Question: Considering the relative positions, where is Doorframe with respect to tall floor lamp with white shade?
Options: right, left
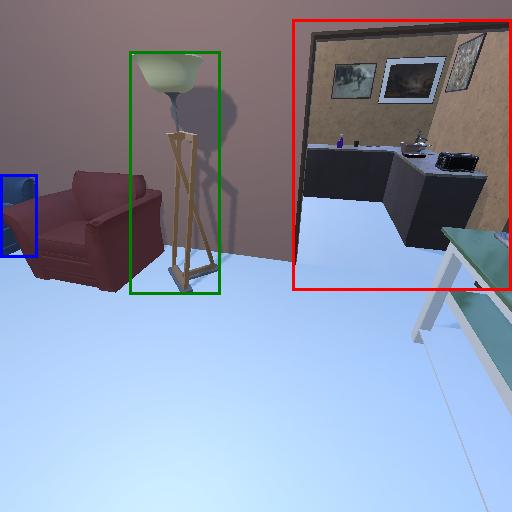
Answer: right